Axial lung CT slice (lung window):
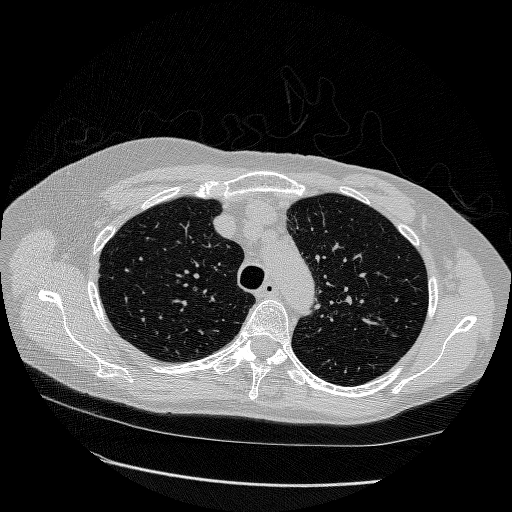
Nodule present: no